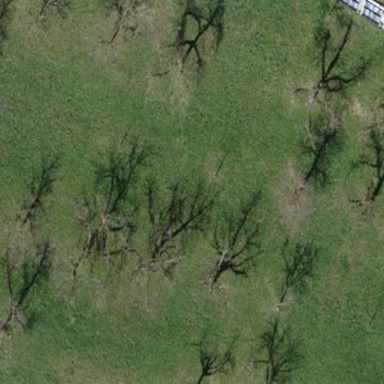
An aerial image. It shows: Orchard.